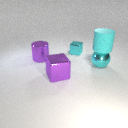
large purple metal cube to the right of large purple metal cylinder